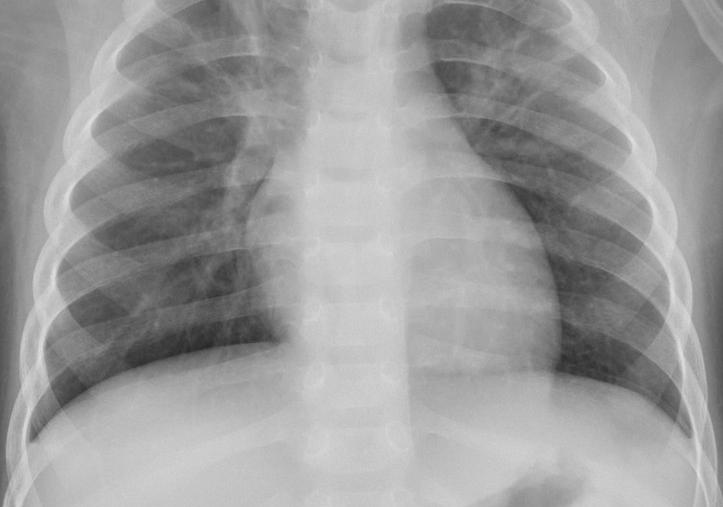
Diagnosis: PNEUMONIA